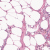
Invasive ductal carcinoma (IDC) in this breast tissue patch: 0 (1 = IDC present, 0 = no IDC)